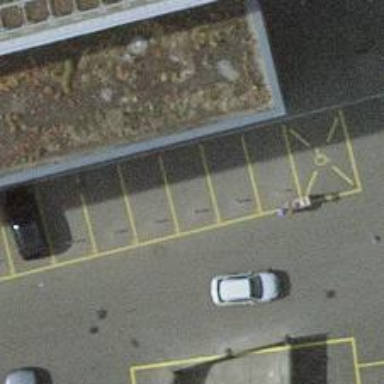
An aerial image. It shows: Car rental facility.